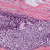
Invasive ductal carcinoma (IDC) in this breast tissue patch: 1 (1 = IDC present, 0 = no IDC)